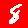
Digit: 8